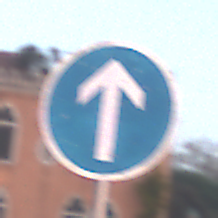
Verkehrszeichen: VorgeschriebeneFahrtrichtungGeradeaus
Umgebung: Outdoor, Urban
Tageszeit: SunriseSunset
Wetter: Clear
Licht: Natural
Jahreszeit: NotSpecified
Kontrast: MediumContrast